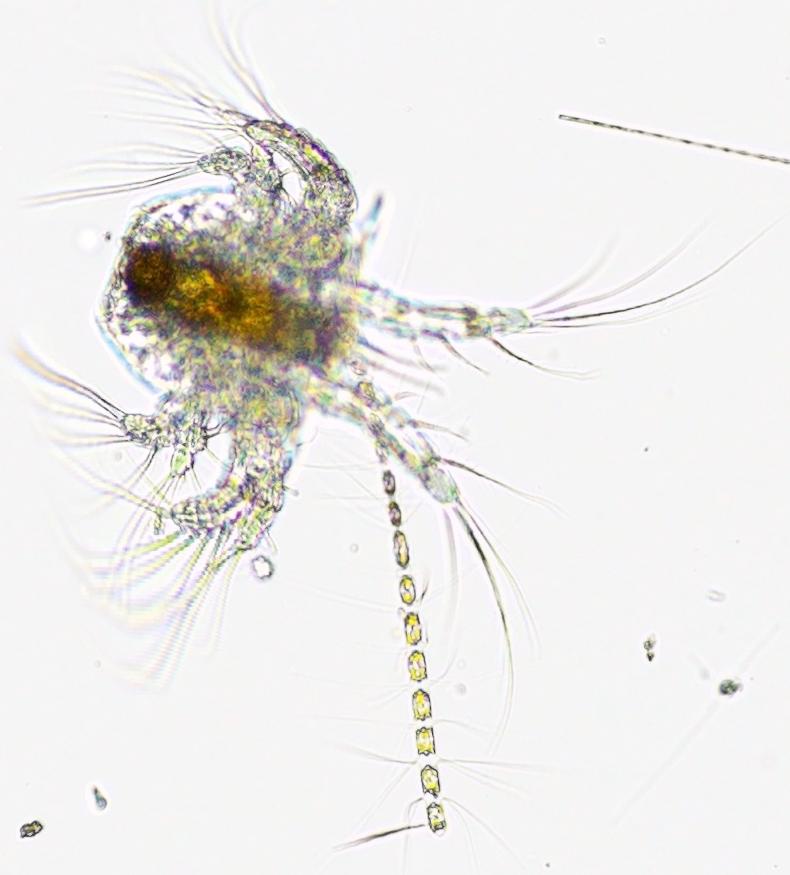
Label: Zooplankton